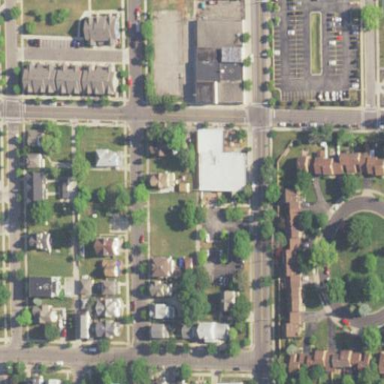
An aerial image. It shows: Sidewalk.